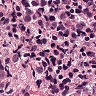
Metastatic tissue present: yes